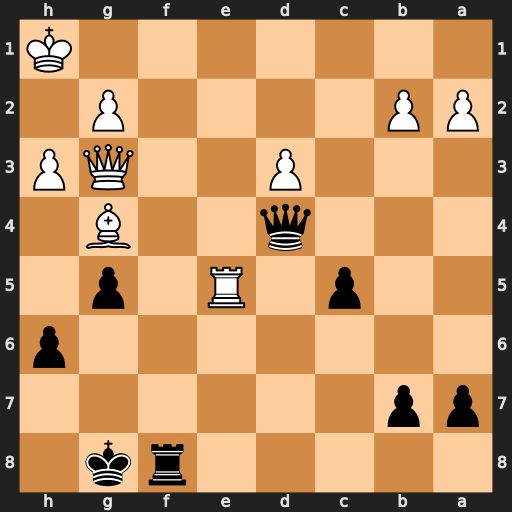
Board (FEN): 5rk1/pp6/7p/2p1R1p1/3q2B1/3P2QP/PP4P1/7K
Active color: b
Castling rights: -
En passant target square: -
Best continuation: Rf1+ Kh2 Qg1#